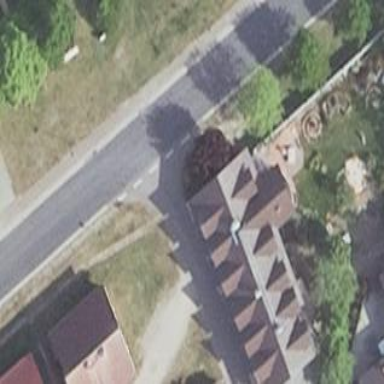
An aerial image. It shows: Residential building.